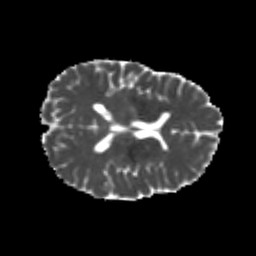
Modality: MD
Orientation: axial
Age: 26
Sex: male
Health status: healthy
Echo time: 0.074 s